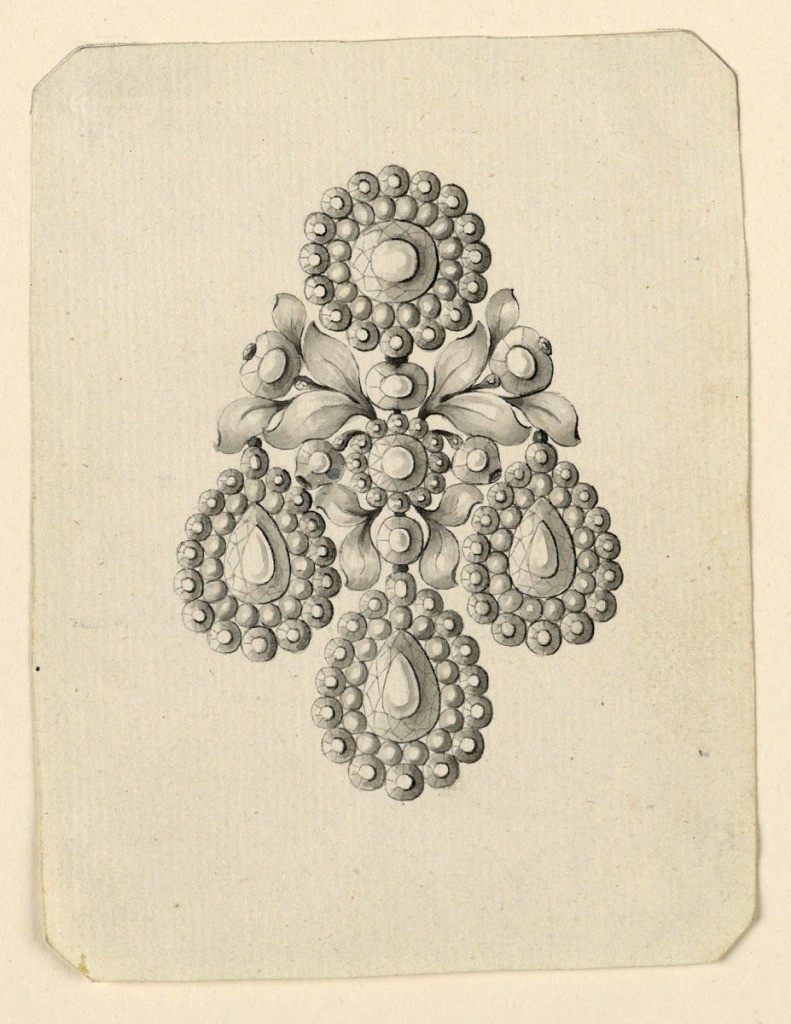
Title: Design for an Earring
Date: late 18th century
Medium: Pen and black ink, brush and gray watercolor on light green paper
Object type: Drawing
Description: Jewelry design for an earring. The disk above and the three drops below are connected by two stems, with a disk in the center between an oval diamond above, and a round one below. Bevelled corners.